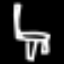
Label: chair